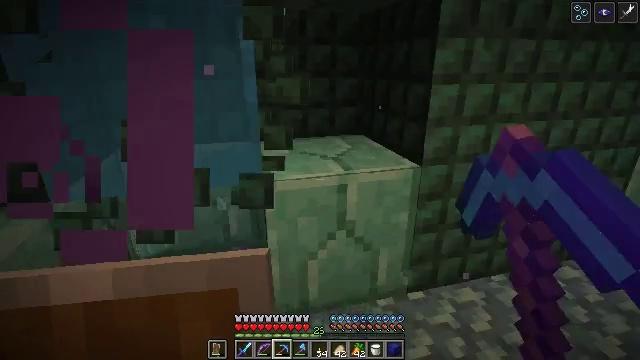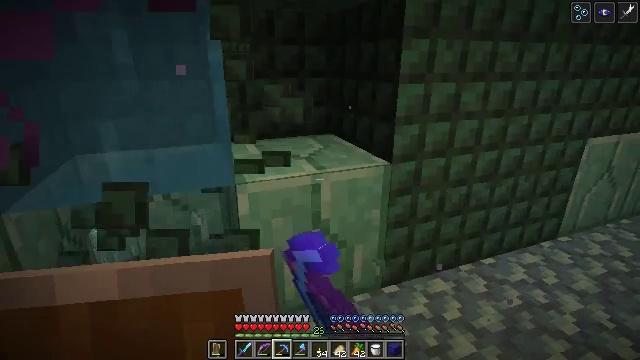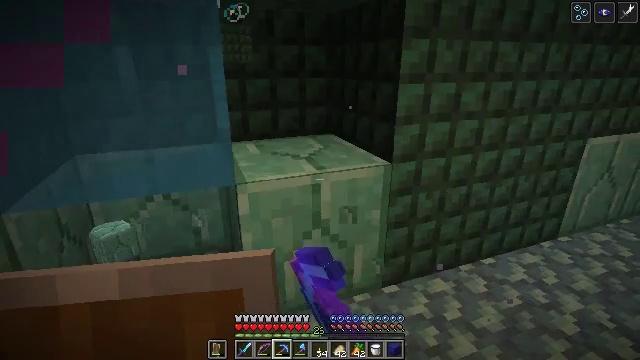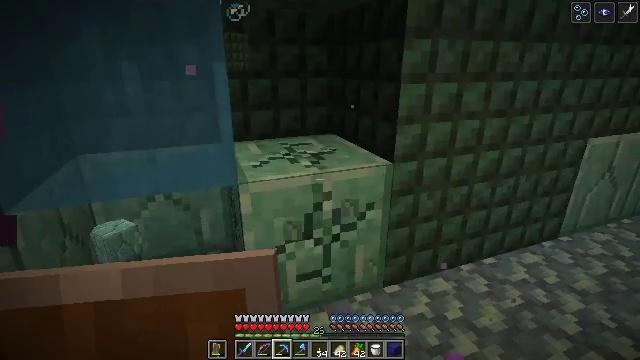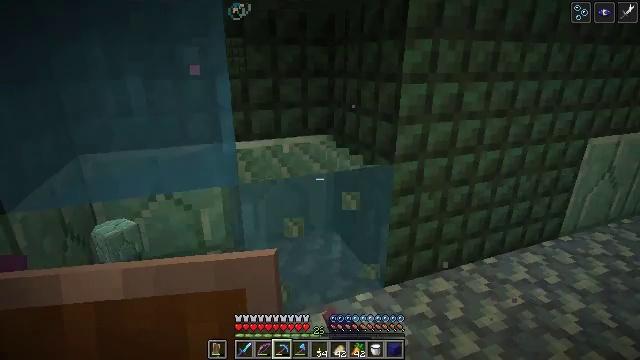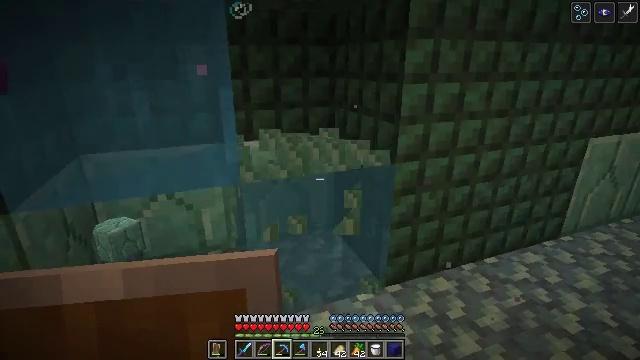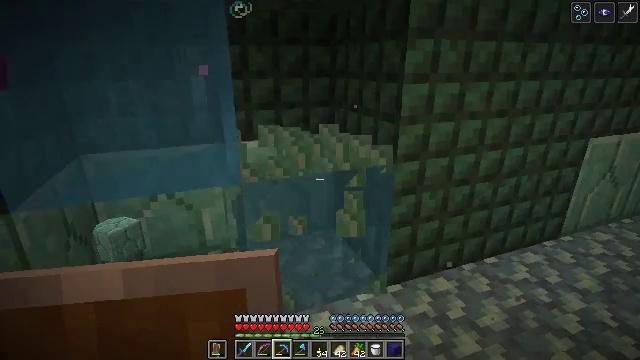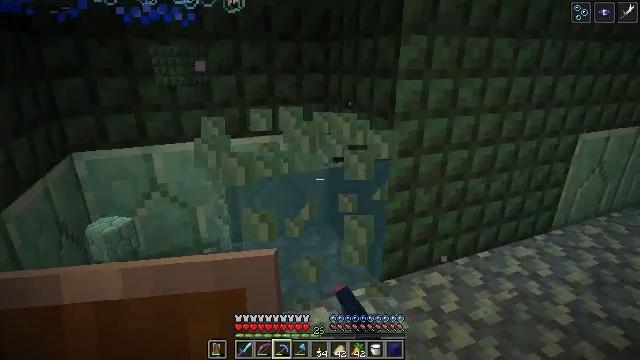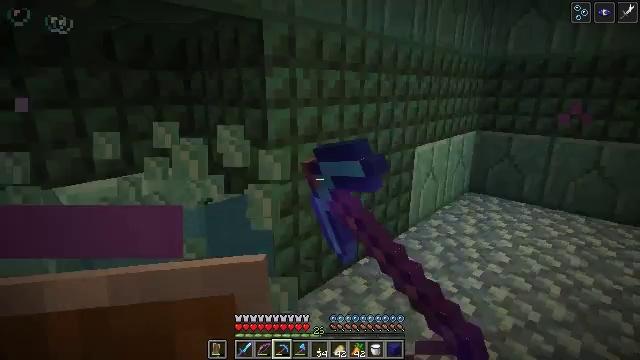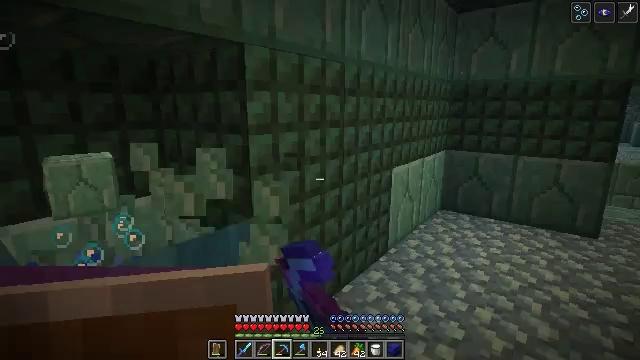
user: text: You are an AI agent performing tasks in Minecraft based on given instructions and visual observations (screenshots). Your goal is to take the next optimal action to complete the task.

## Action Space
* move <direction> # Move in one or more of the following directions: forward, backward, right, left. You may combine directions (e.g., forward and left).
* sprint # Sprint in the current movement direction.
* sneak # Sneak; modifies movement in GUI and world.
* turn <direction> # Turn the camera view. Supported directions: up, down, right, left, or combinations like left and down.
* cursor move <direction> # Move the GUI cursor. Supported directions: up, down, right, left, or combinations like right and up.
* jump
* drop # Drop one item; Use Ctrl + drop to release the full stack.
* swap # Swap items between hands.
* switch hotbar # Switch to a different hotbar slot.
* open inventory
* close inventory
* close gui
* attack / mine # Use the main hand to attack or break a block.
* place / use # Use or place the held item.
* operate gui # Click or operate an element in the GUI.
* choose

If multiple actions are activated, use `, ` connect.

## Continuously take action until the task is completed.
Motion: motion action
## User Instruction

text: Collect prismarine bricks.
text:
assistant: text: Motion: turn right, attack / mine
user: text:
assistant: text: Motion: attack / mine
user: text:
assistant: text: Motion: attack / mine
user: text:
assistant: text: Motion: attack / mine
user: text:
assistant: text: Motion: attack / mine
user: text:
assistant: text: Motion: attack / mine
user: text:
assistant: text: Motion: turn right, attack / mine
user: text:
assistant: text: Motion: move forward and move left, turn right and up, attack / mine
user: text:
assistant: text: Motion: move forward and move left, turn right and up, attack / mine
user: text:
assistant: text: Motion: attack / mine